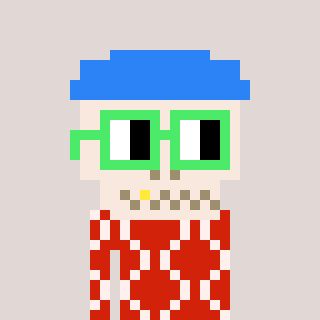
a pixel art character with square light green glasses, a skeleton-hat-shaped head and a red-colored body on a warm background